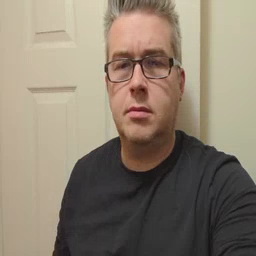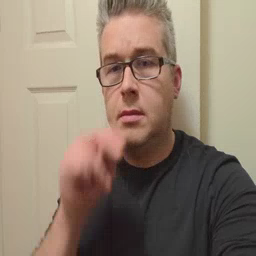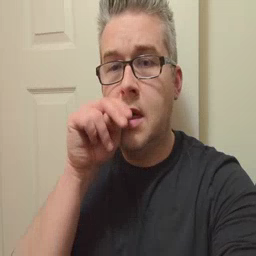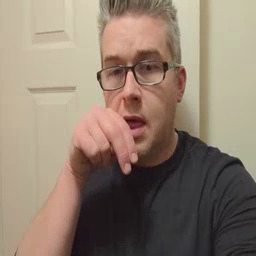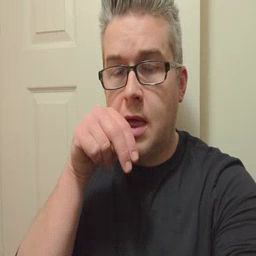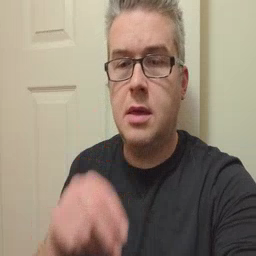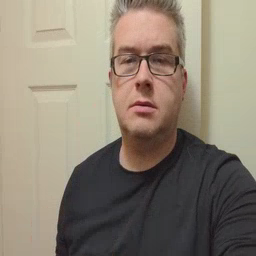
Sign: tongue